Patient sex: M
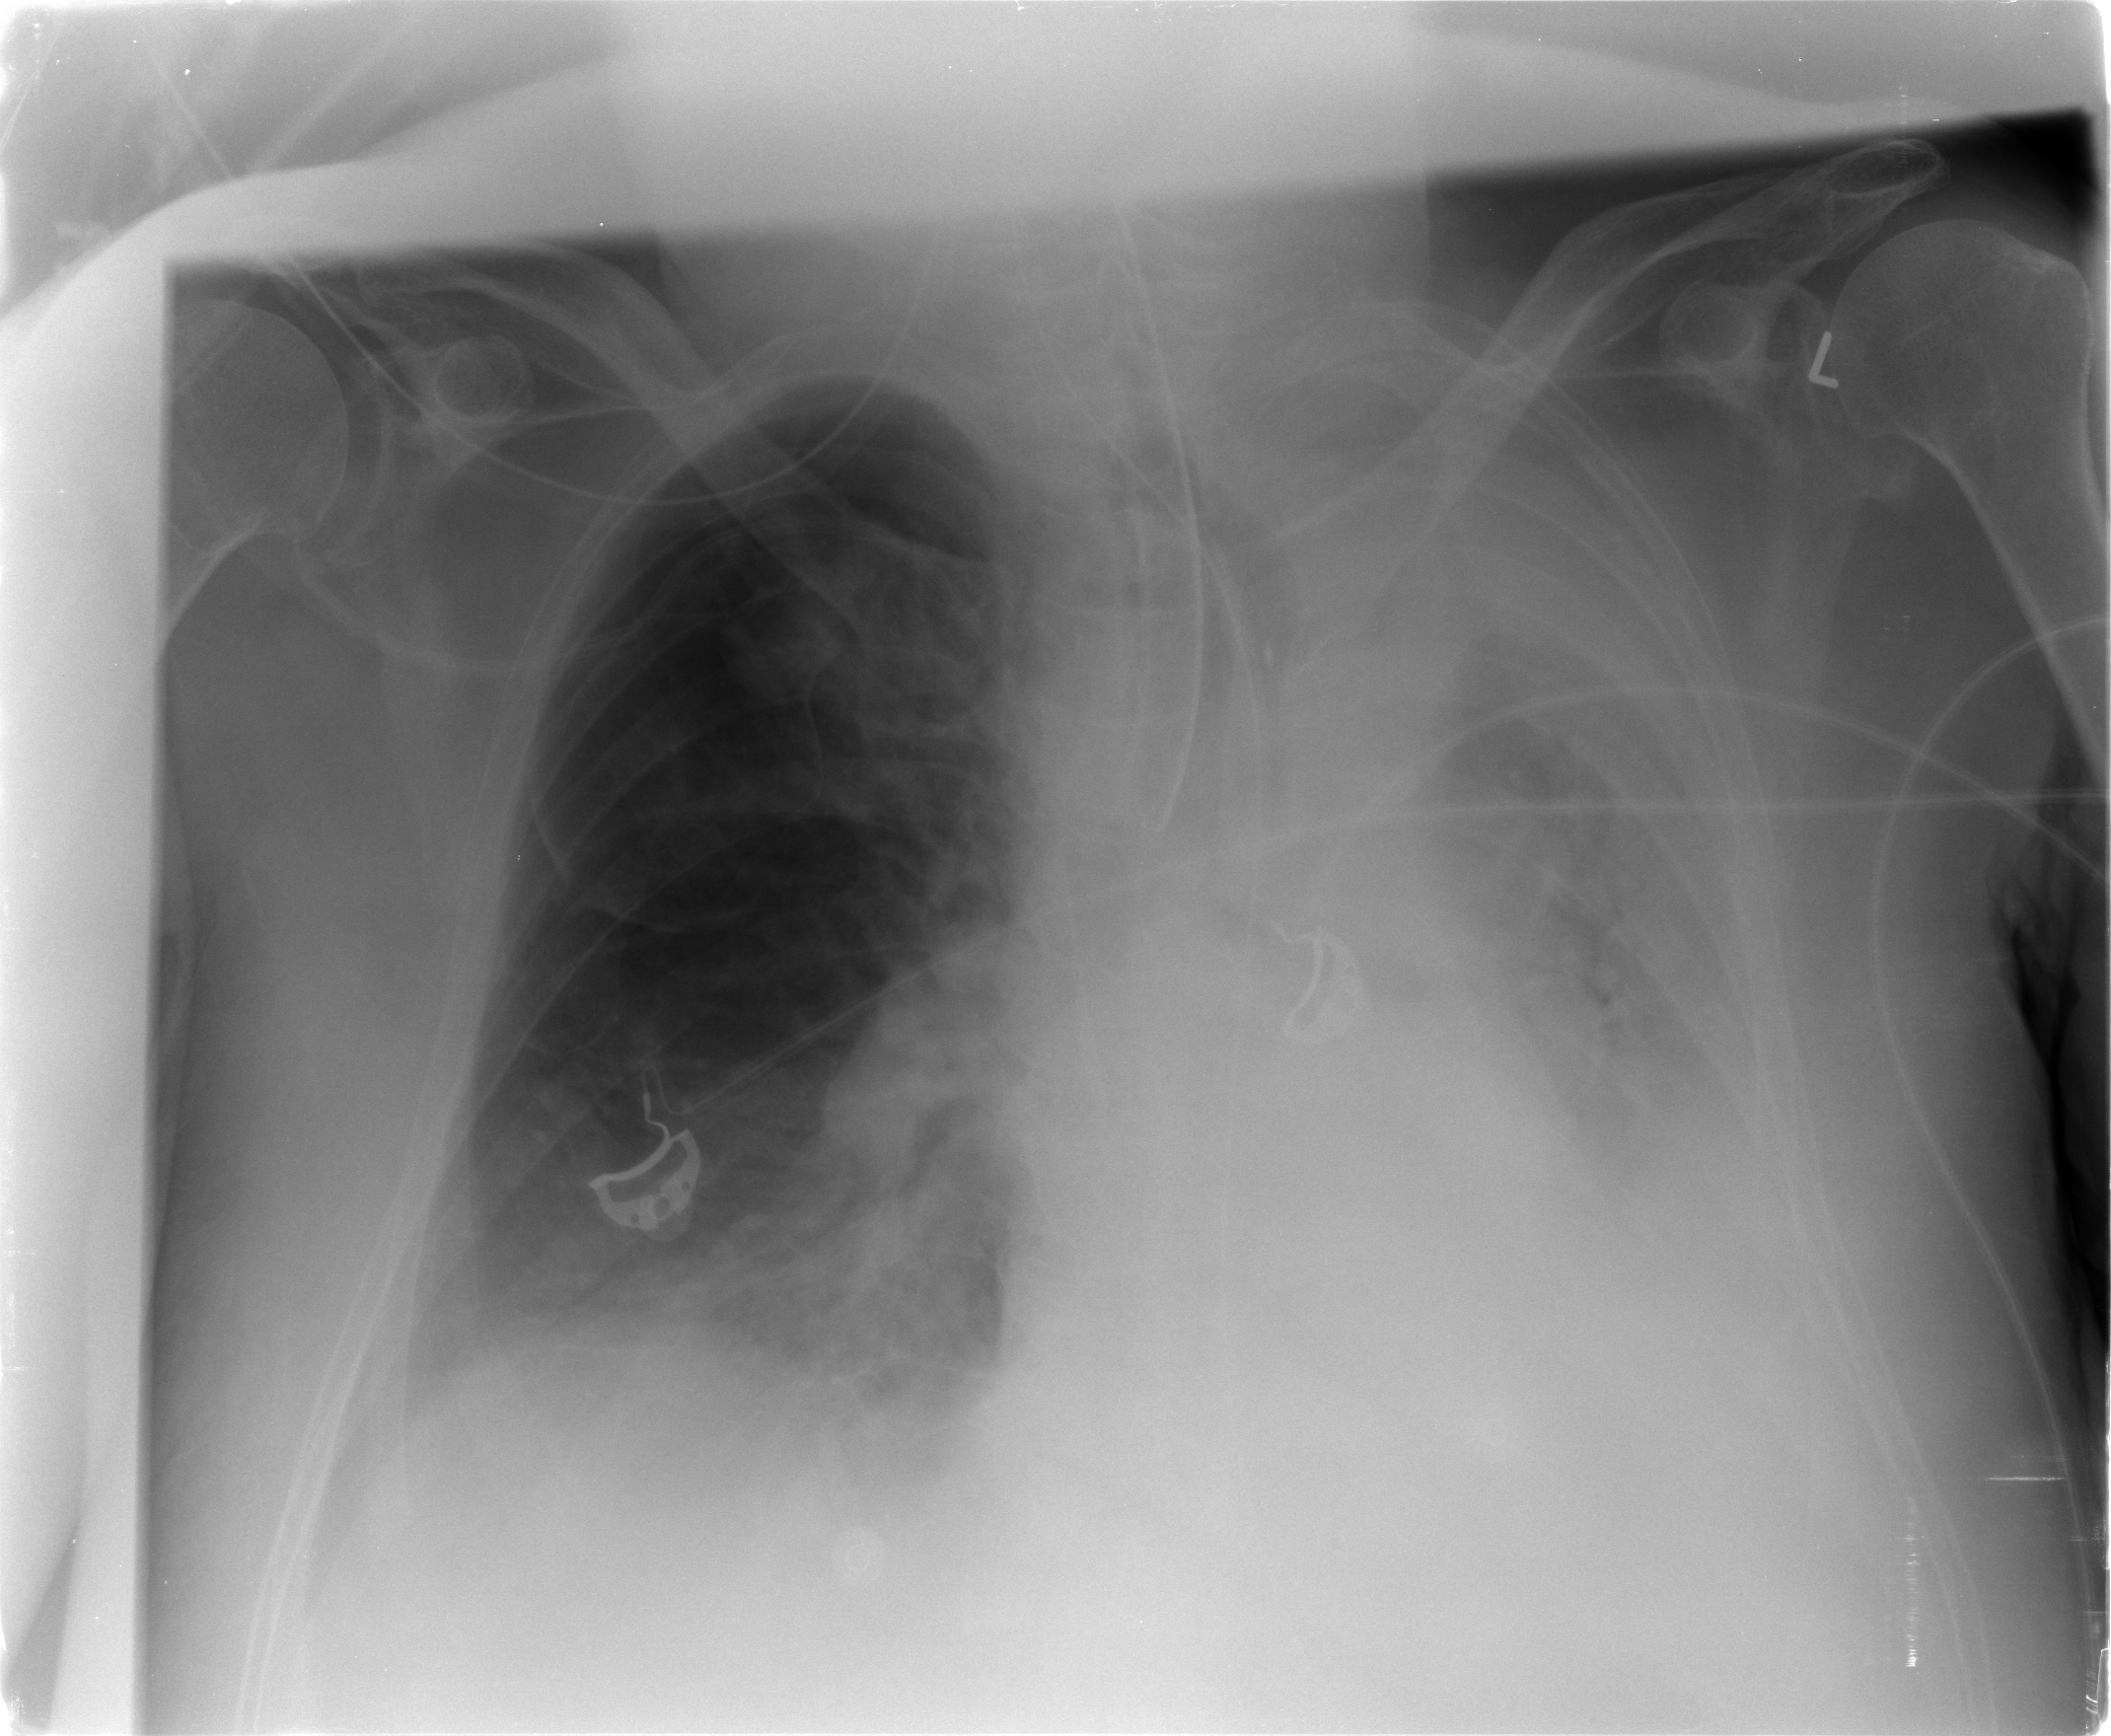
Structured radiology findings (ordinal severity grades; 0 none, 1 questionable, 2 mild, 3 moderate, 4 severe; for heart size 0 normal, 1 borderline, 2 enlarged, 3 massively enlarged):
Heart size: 1
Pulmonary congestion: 2
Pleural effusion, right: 1
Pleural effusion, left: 4
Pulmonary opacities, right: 0
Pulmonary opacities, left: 0
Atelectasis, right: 0
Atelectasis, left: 4